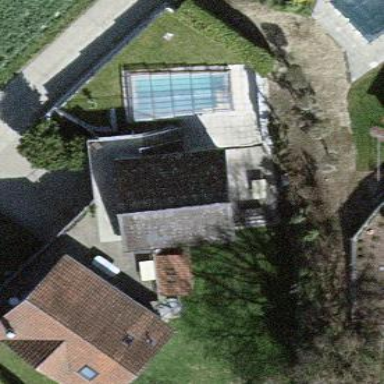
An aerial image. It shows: Part of building.